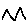
Label: zigzag